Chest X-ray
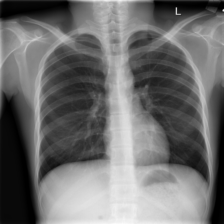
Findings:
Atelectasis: negative
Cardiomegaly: negative
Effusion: negative
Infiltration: negative
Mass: negative
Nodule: negative
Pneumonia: negative
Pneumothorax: negative
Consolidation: negative
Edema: negative
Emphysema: negative
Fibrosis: negative
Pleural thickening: negative
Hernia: negative